Question: Count the number of objects in the diagram.
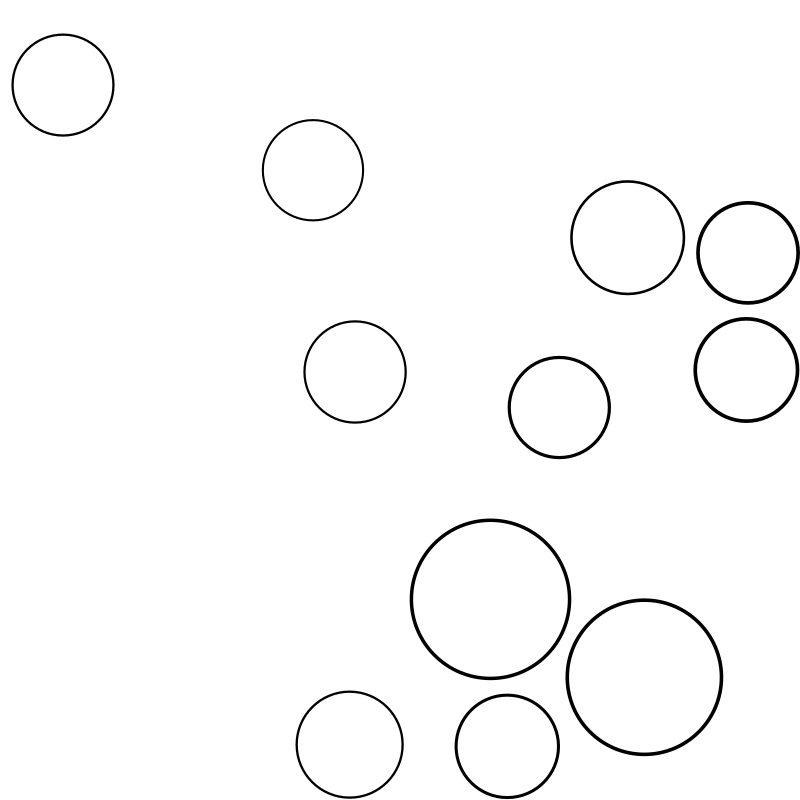
Answer: 11